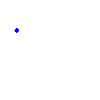
Particle: kaon